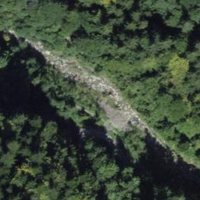
EUNIS habitat code: 44
Species observed at this site:
Araschnia levana
Melanargia galathea